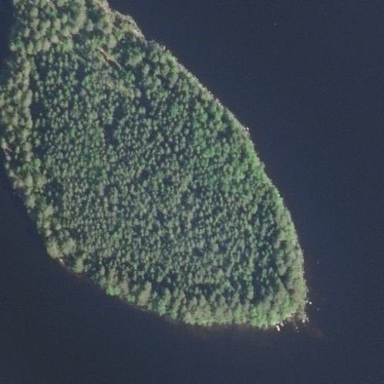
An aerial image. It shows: Islet covered with woodland.